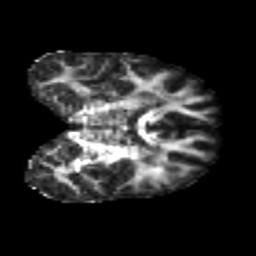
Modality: FA
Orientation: coronal
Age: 24
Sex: male
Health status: healthy
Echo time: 0.074 s